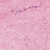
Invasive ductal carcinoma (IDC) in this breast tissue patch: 0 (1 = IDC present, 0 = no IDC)